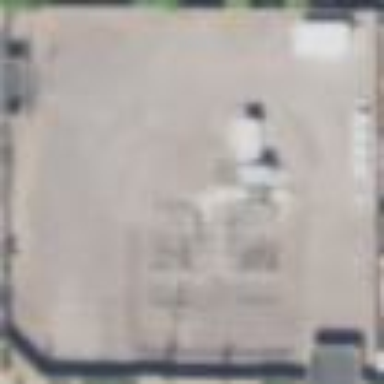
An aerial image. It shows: Outdoor power substation at the distribution level with surrounding wall barrier.